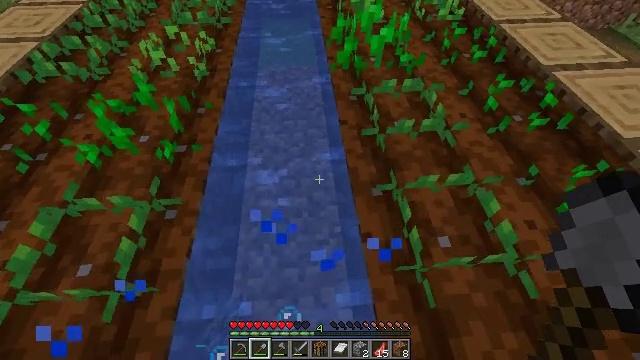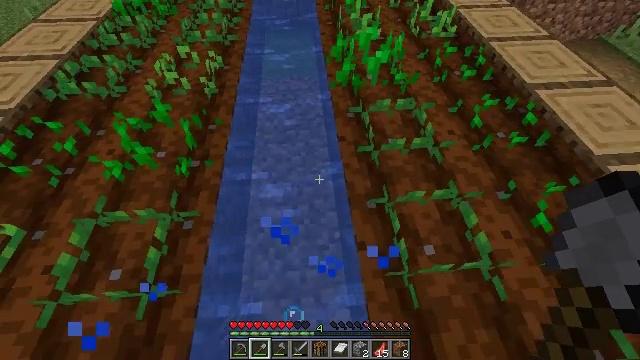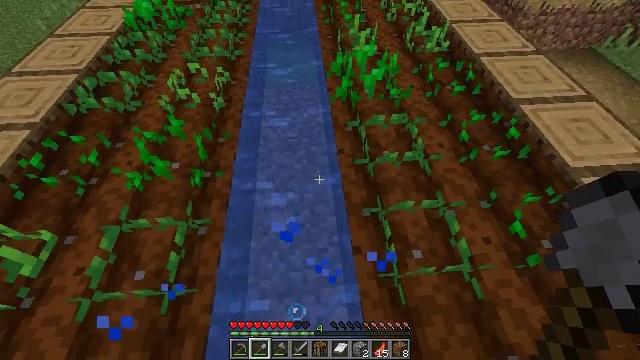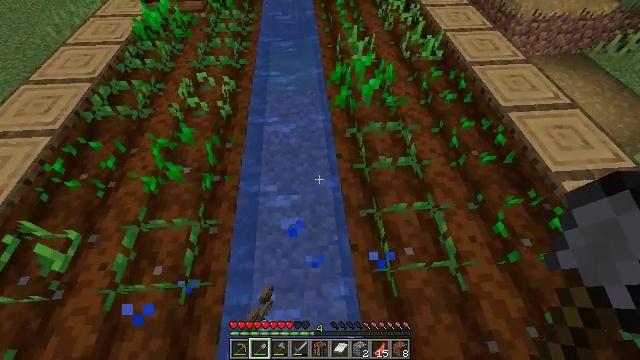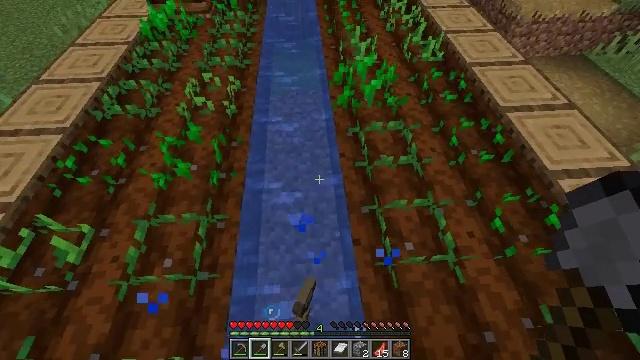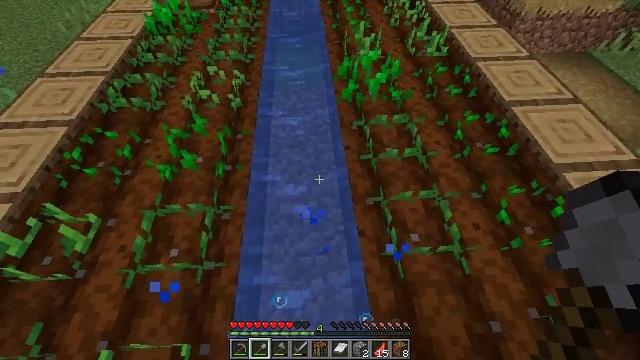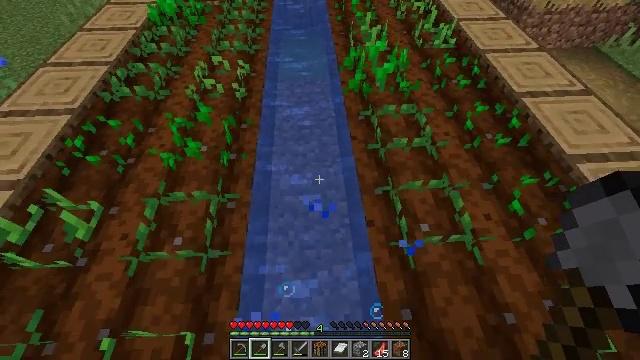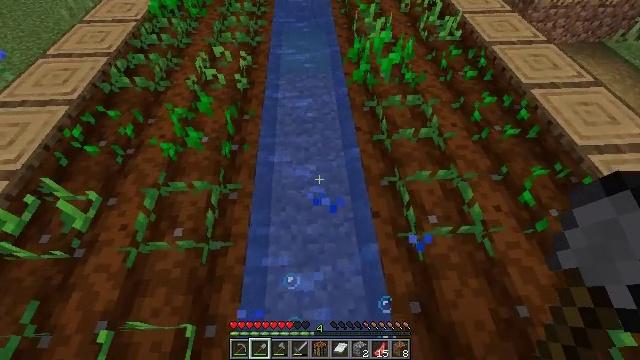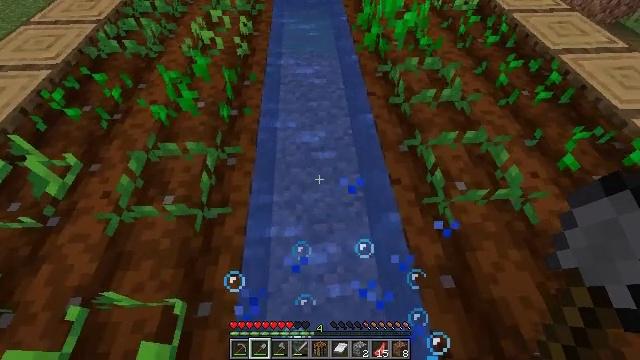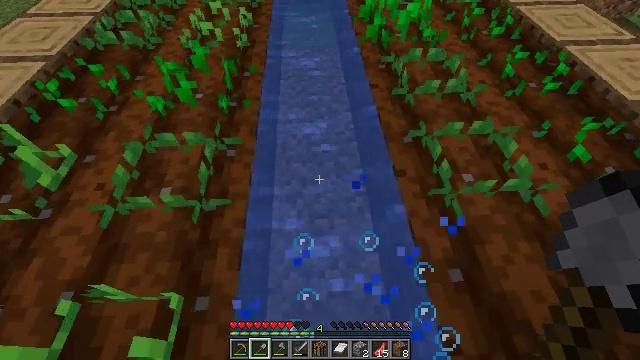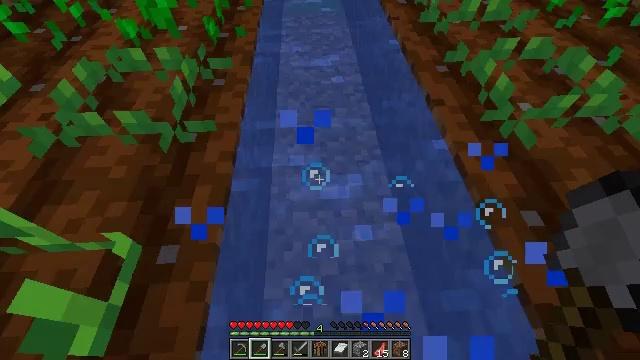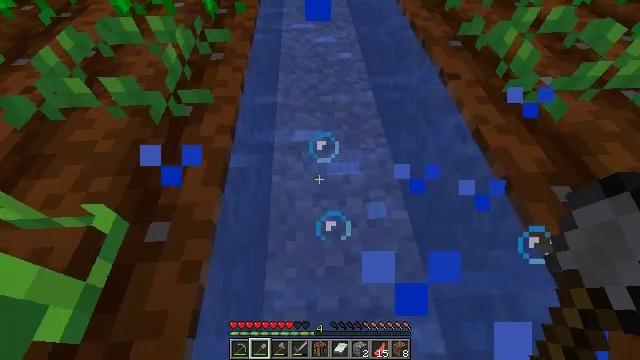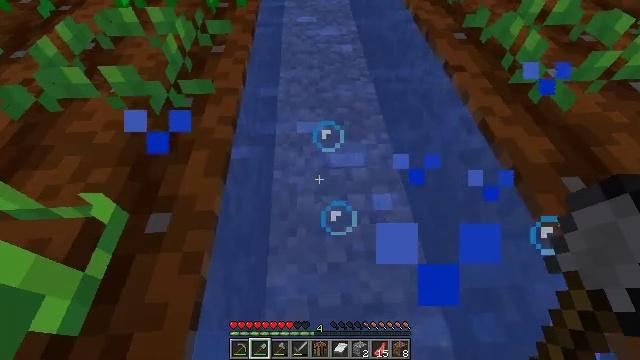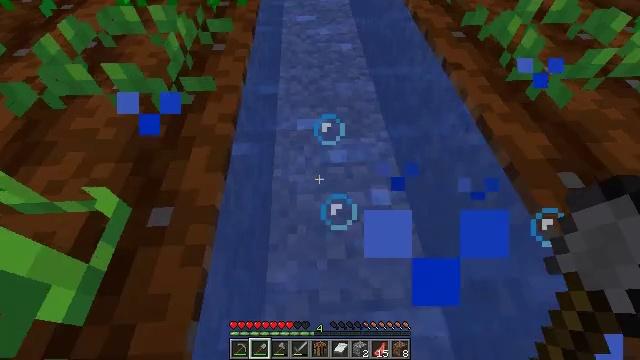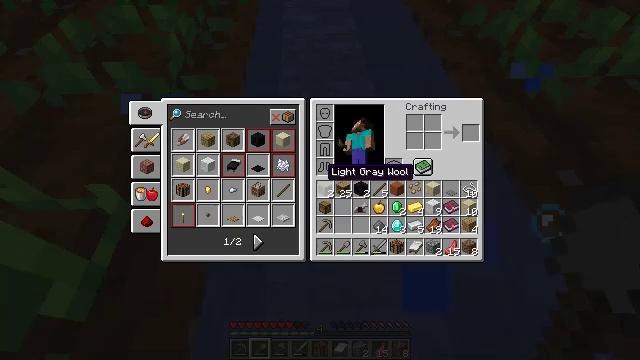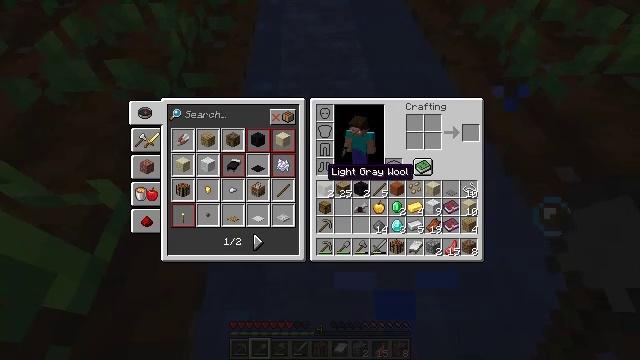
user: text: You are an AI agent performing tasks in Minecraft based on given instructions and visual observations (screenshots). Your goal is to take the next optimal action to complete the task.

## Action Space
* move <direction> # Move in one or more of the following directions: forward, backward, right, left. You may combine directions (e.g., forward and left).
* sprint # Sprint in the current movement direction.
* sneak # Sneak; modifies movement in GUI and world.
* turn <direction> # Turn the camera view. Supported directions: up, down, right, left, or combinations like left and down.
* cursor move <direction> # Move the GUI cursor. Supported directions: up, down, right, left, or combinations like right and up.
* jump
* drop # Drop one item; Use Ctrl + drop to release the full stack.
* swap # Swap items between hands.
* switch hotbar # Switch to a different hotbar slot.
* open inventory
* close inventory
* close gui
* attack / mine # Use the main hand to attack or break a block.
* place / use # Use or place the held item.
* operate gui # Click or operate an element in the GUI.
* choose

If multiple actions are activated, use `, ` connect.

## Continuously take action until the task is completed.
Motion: motion action
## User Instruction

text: Pull up beetroots from the soil.
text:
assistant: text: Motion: move back
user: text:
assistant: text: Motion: move back
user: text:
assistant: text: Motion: move back and move left
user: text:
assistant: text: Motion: move left
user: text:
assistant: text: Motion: move left
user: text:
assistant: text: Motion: move left
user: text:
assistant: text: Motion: no_op
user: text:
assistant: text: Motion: no_op
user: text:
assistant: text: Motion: no_op
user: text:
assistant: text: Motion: no_op
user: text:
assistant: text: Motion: no_op
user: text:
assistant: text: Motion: no_op
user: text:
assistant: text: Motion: no_op
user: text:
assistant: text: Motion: open inventory
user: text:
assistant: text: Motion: open inventory
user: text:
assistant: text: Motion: open inventory
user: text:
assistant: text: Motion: open inventory
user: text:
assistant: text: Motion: no_op
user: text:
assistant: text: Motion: cursor move right
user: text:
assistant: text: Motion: cursor move right
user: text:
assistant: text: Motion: no_op
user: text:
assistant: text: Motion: no_op
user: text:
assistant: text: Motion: no_op
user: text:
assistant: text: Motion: no_op
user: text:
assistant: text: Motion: no_op
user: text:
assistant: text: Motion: no_op
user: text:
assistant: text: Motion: no_op
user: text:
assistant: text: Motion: cursor move down
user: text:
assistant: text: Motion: no_op
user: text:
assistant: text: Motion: no_op